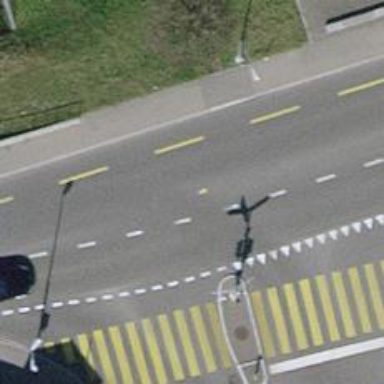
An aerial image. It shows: Road with traffic signals.